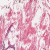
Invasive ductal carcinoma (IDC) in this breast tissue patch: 0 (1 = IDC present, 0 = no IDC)